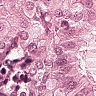
Metastatic tissue present: yes